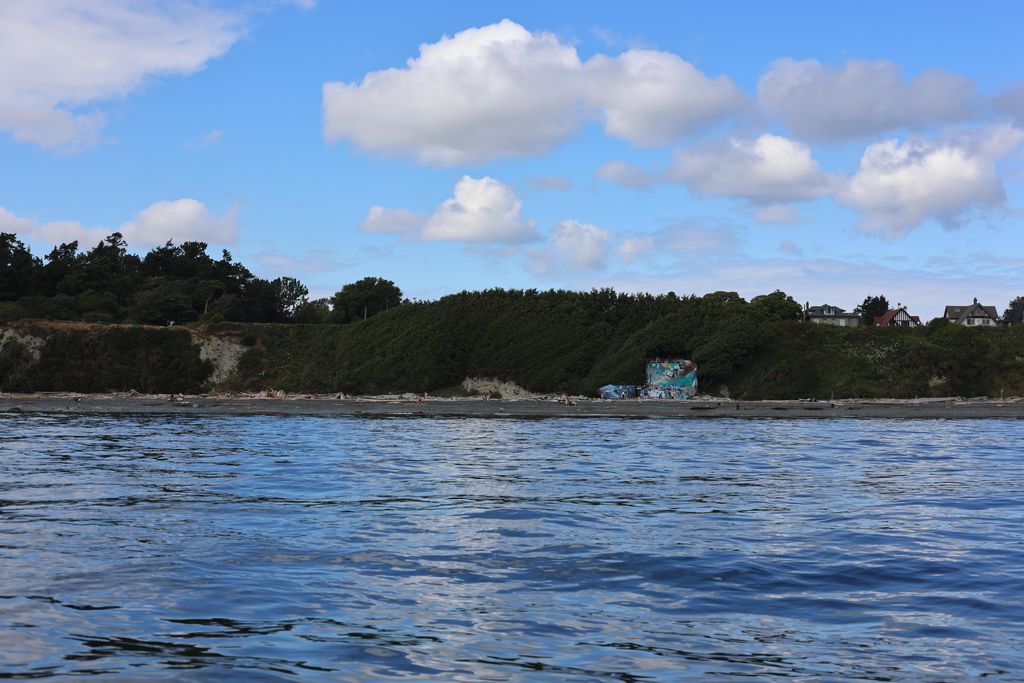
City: victoria